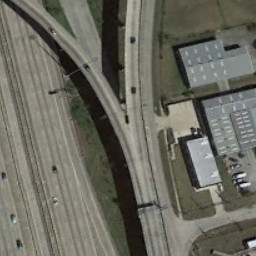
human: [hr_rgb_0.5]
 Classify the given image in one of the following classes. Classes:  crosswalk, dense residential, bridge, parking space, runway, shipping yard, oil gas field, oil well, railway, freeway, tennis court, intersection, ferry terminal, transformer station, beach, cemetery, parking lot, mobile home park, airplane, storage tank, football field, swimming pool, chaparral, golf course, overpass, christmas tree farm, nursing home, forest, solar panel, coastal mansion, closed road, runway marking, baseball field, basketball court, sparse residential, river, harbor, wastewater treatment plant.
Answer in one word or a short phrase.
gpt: overpass